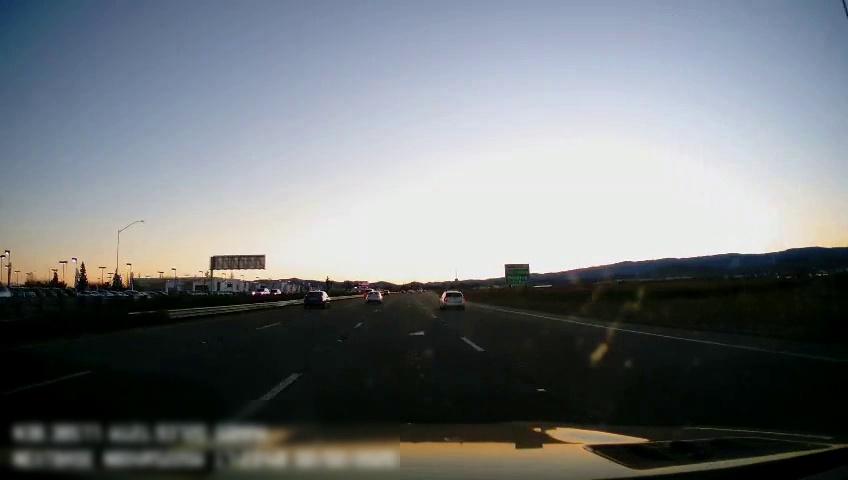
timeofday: Dusk/Dawn/Twilight
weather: Cloudy
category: Drivable Space
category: Vehicles | SUV
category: Vehicles | SUV
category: Vehicles | Car
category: Vehicles | Car
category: Vehicles | SUV
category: Lanes | Current Lane
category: Lanes | Current Lane
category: Lanes | Alternate Lane
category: Lanes | Alternate Lane
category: Traffic | Signs